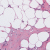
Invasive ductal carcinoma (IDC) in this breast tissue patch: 0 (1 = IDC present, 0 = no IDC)